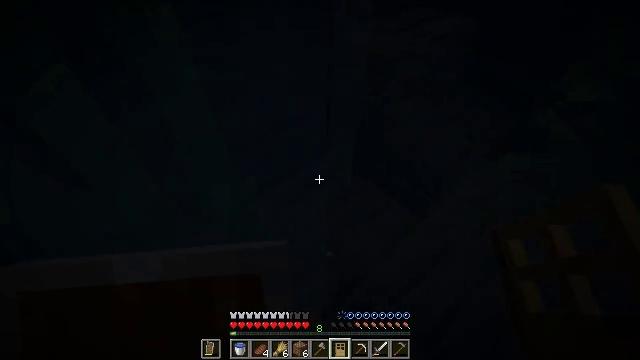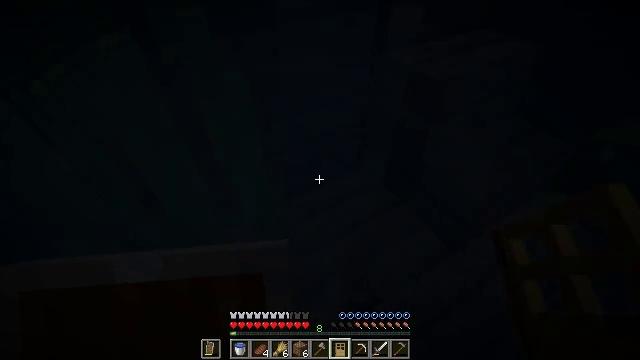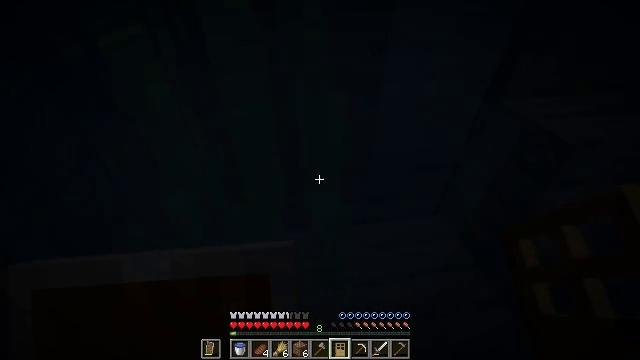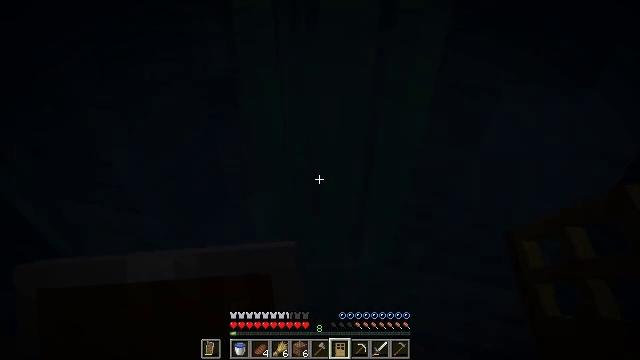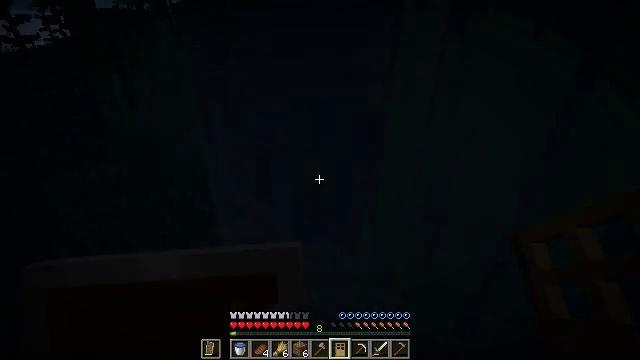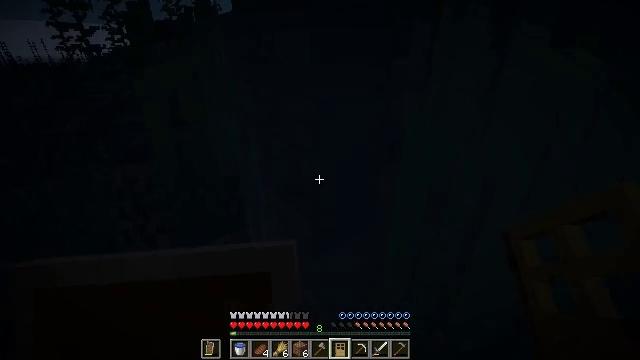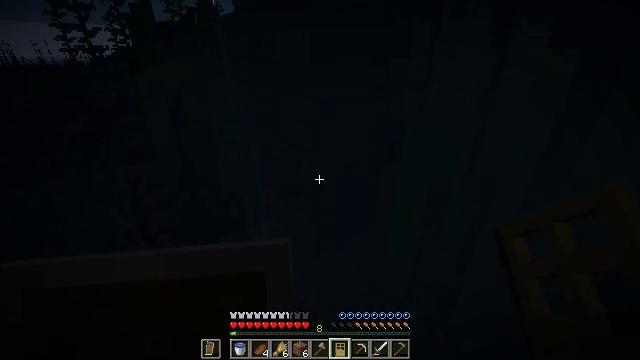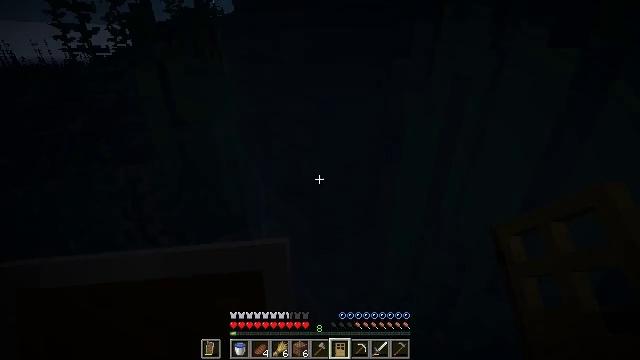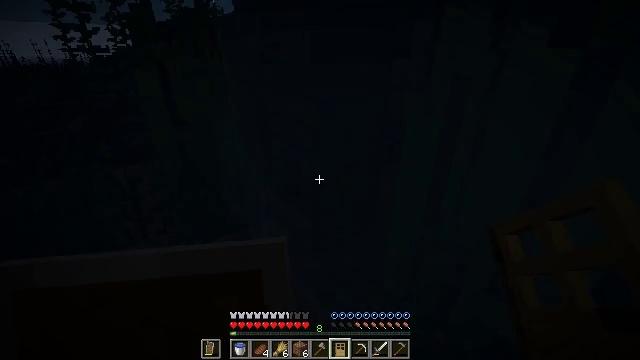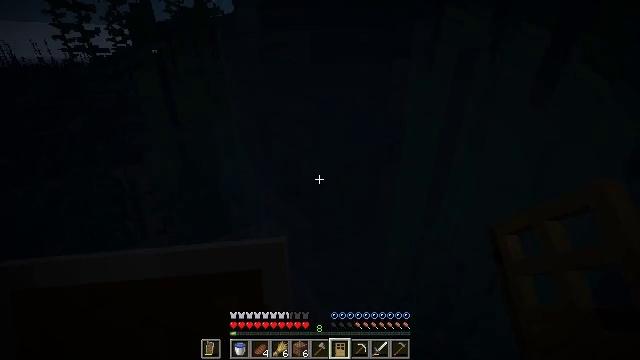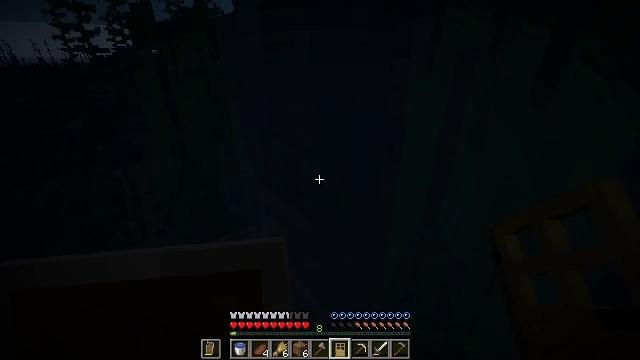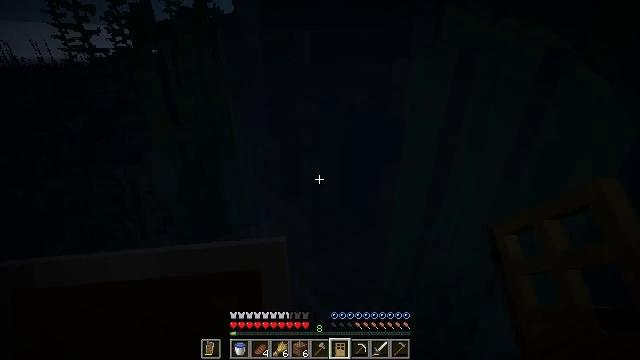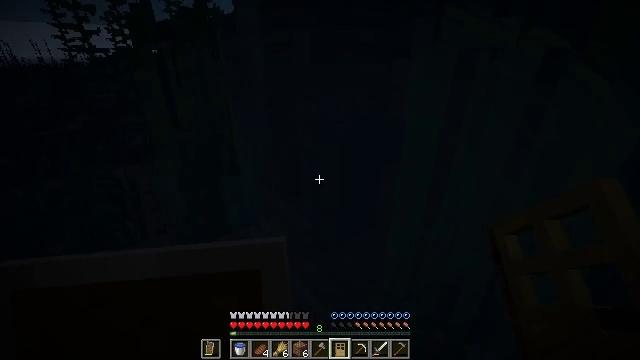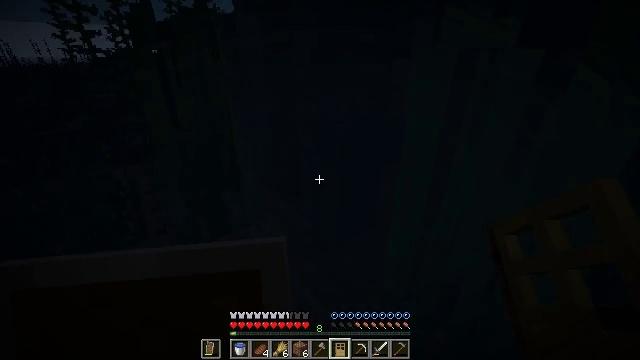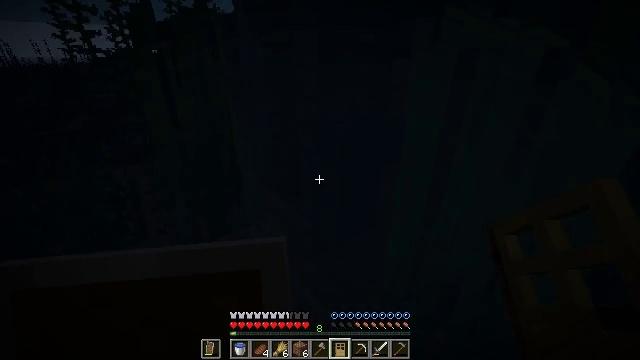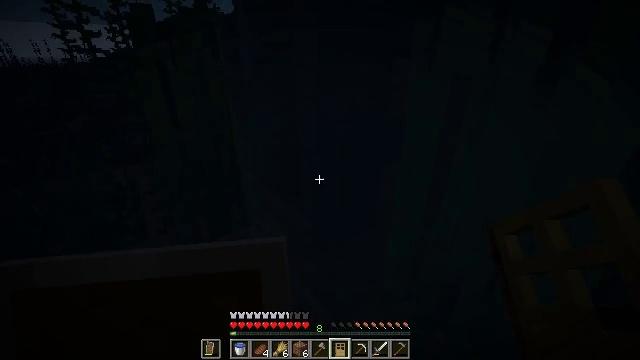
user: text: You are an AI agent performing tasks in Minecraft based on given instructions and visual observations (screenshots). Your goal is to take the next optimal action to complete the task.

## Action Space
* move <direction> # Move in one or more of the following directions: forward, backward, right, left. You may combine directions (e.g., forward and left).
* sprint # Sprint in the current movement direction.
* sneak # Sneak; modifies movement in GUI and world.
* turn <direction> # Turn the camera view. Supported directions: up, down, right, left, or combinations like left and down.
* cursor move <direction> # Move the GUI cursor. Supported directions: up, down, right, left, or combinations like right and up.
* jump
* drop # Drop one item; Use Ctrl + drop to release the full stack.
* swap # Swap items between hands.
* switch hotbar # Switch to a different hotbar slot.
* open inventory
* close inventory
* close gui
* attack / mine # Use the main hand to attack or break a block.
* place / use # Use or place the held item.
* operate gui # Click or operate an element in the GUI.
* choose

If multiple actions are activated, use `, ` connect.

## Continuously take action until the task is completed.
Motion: motion action
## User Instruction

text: Break the tall seagrass.
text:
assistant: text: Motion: turn left and up
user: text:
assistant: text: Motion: turn left and up
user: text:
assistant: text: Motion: turn left and up
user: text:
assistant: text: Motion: turn left and up
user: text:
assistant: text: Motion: turn left and up
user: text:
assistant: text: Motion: no_op
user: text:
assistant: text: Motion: no_op
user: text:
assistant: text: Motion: no_op
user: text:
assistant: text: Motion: no_op
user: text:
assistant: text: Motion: no_op
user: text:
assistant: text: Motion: no_op
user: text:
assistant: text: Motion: no_op
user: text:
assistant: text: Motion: no_op
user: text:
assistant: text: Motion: no_op
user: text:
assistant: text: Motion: no_op
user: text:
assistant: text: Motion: no_op
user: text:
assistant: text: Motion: no_op
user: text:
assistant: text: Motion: no_op
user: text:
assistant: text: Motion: no_op
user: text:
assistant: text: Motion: no_op
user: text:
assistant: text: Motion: turn right and up
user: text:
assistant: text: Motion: turn right and up
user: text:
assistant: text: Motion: turn right and up
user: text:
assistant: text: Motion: turn right and up
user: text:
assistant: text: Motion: no_op
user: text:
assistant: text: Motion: turn right
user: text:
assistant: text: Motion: turn right
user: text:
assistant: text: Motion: turn right
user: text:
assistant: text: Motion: no_op
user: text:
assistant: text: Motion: no_op